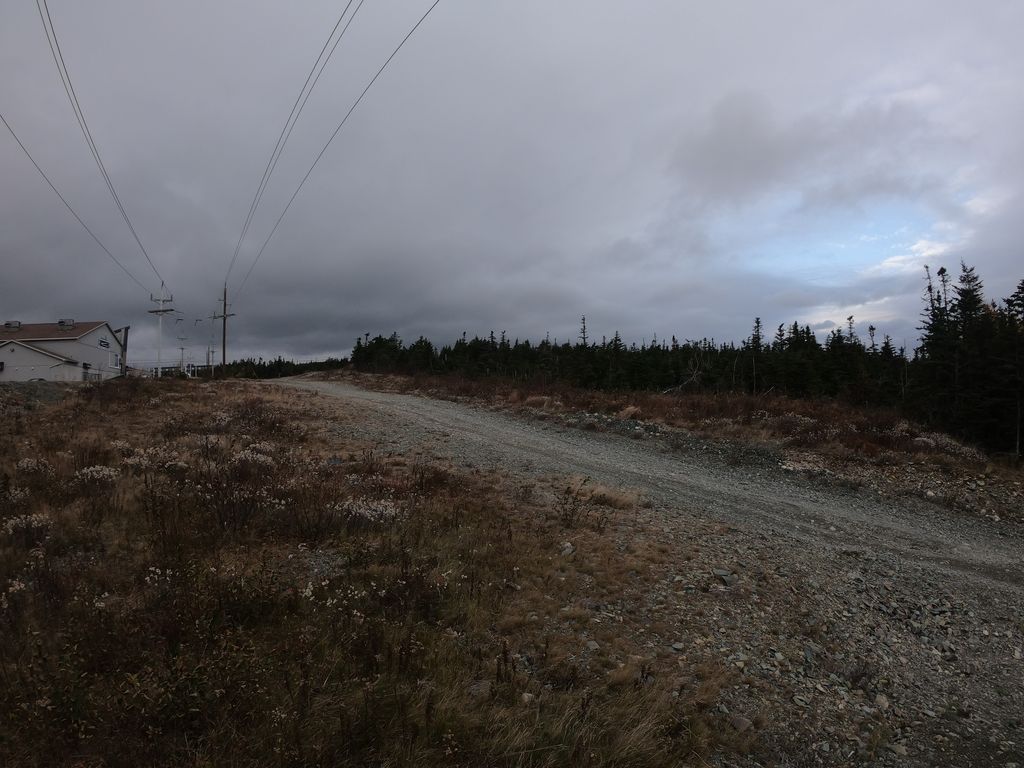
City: st_johns